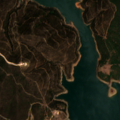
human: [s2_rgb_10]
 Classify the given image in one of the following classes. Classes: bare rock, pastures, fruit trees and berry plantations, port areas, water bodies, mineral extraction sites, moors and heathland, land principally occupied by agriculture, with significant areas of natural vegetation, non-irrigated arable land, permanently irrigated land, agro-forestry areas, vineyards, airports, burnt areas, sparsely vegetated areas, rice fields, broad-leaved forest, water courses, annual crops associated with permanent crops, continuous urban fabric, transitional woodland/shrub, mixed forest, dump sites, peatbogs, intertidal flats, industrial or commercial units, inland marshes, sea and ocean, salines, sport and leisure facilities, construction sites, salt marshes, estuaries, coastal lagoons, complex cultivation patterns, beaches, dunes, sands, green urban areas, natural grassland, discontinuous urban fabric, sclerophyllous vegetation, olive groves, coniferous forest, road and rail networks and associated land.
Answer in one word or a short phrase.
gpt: coniferous forest, transitional woodland/shrub, water bodies